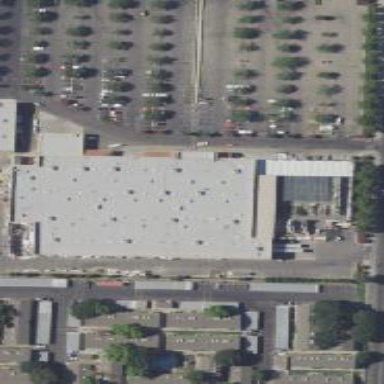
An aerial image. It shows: Warehouse building.